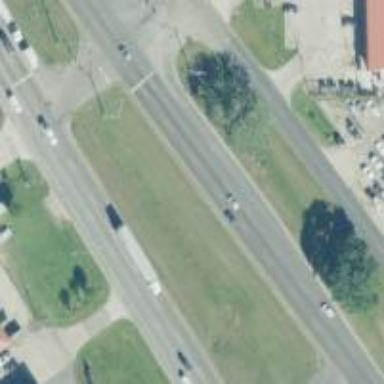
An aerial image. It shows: Expressway with asphalt surface classified as trunk highway.